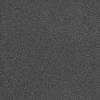
Atmospheric dust classification: dusty